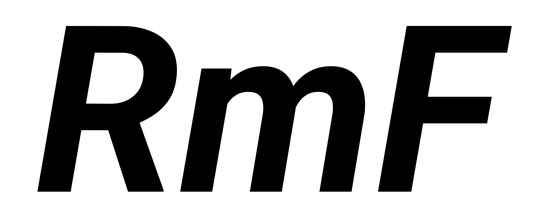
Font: Roboto-Italic_Bold_Italic